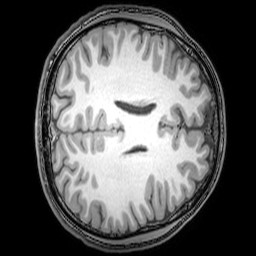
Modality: T1w
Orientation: axial
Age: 23
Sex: male
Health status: healthy
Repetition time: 0.081 s
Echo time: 0.037 s